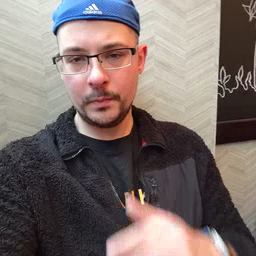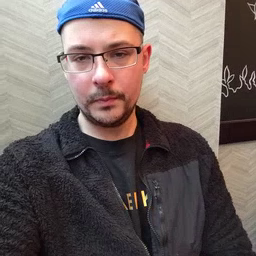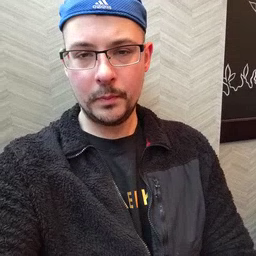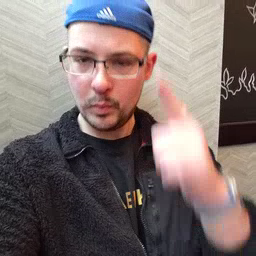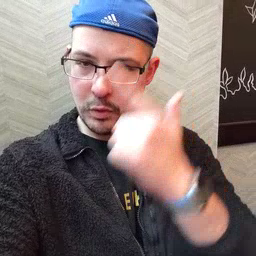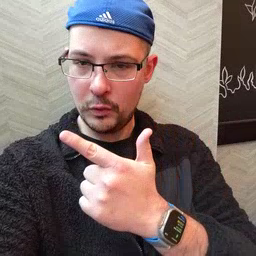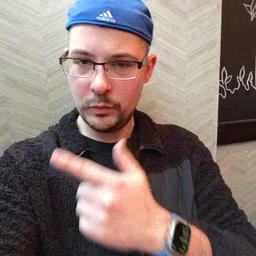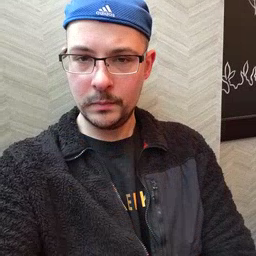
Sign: brother